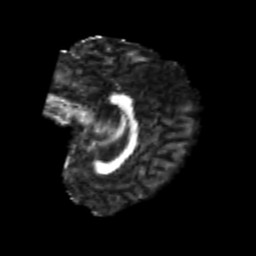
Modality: FA
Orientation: sagittal
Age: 21
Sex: female
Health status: healthy
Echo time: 0.074 s